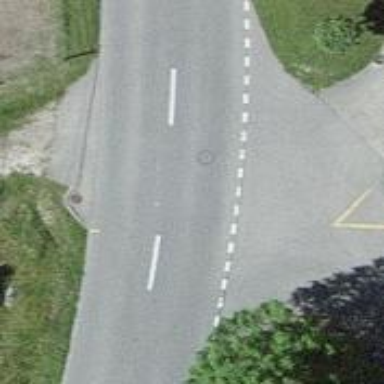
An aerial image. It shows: Secondary road with asphalt surface.